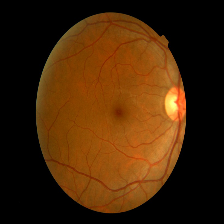
Diabetic retinopathy grade: Mild